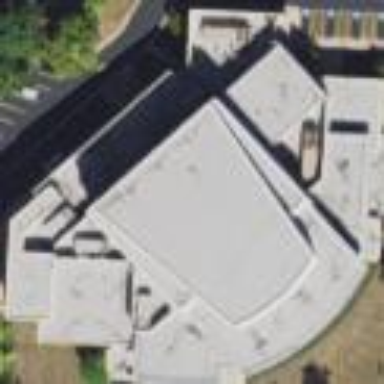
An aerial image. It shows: There is theatre building.